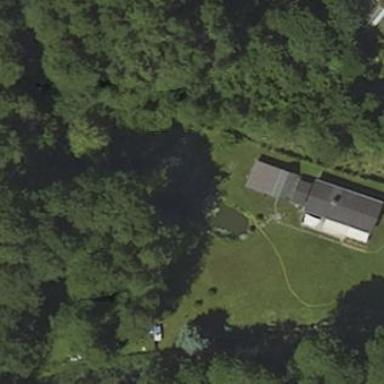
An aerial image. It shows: Pond surrounded by natural water.